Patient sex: M
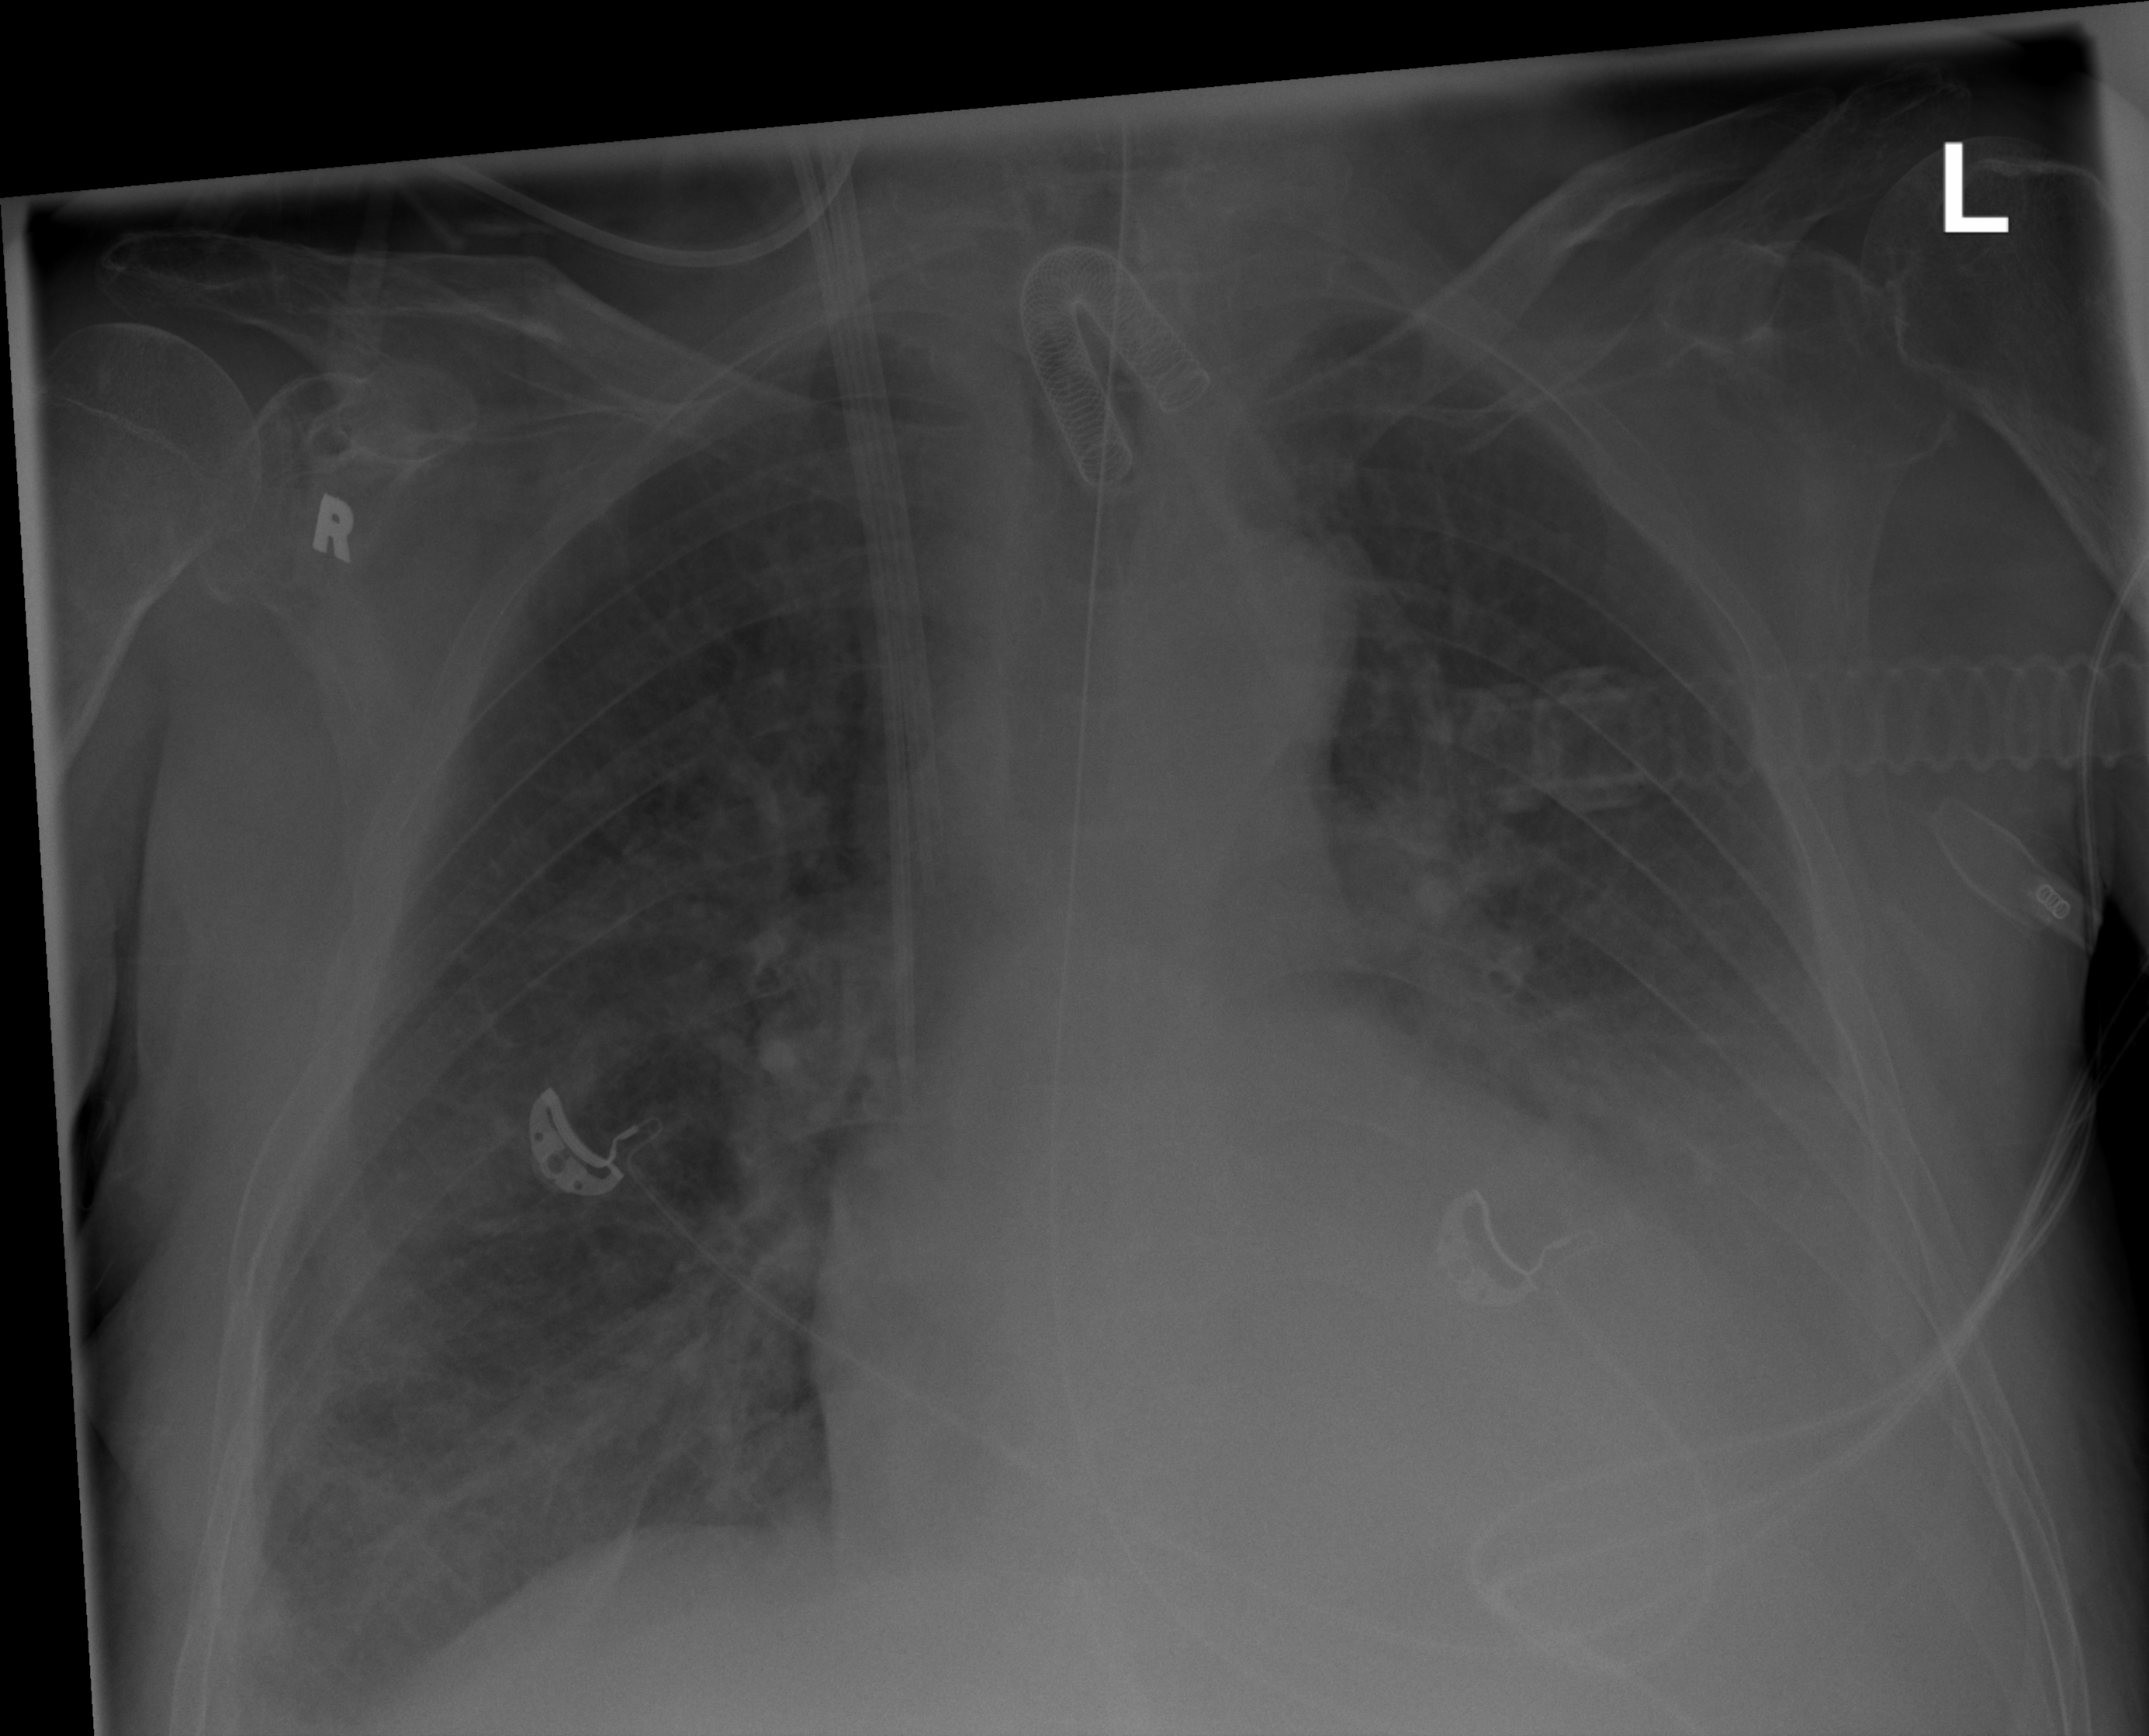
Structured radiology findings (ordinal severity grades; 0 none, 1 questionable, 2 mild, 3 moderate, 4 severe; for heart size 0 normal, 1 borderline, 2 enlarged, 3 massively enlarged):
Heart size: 2
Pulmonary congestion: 2
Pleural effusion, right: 2
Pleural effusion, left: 3
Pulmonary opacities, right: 1
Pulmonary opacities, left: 1
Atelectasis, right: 2
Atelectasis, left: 2